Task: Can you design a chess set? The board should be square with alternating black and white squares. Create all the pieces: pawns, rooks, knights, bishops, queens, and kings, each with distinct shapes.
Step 877:
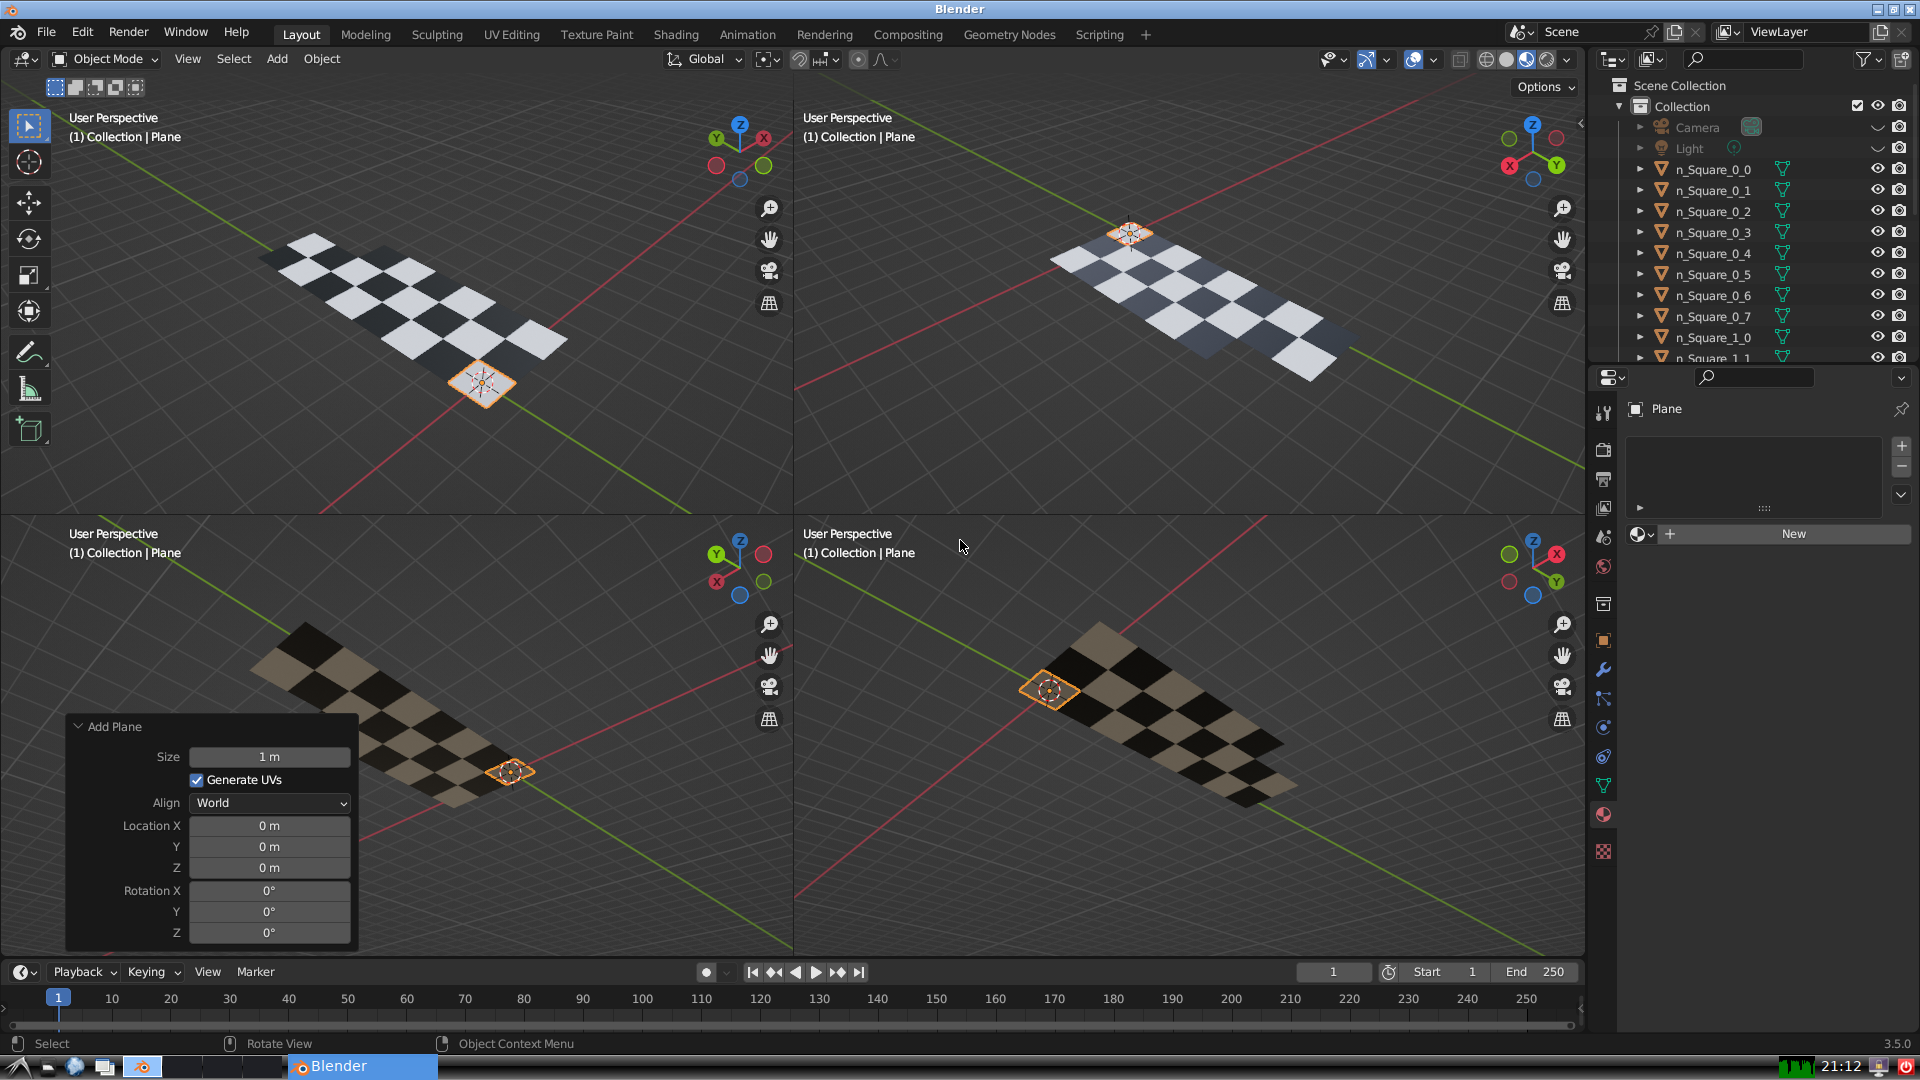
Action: {"key_press": ['Ctrl, Home']}